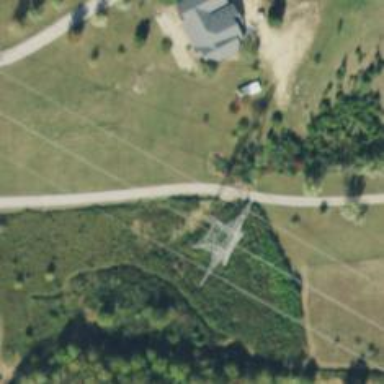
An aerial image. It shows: Lattice structure tower.